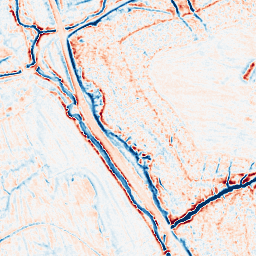
Category: multiscale
Decomposition family: dog_multiscale
Decomposition parameters: sigma_ratio: 1.6
n_scales: 3
base_sigma: 0.5
Upsampling method: bspline
Upsampling parameters: scale: 4
Upsampling scale: 4